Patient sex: M
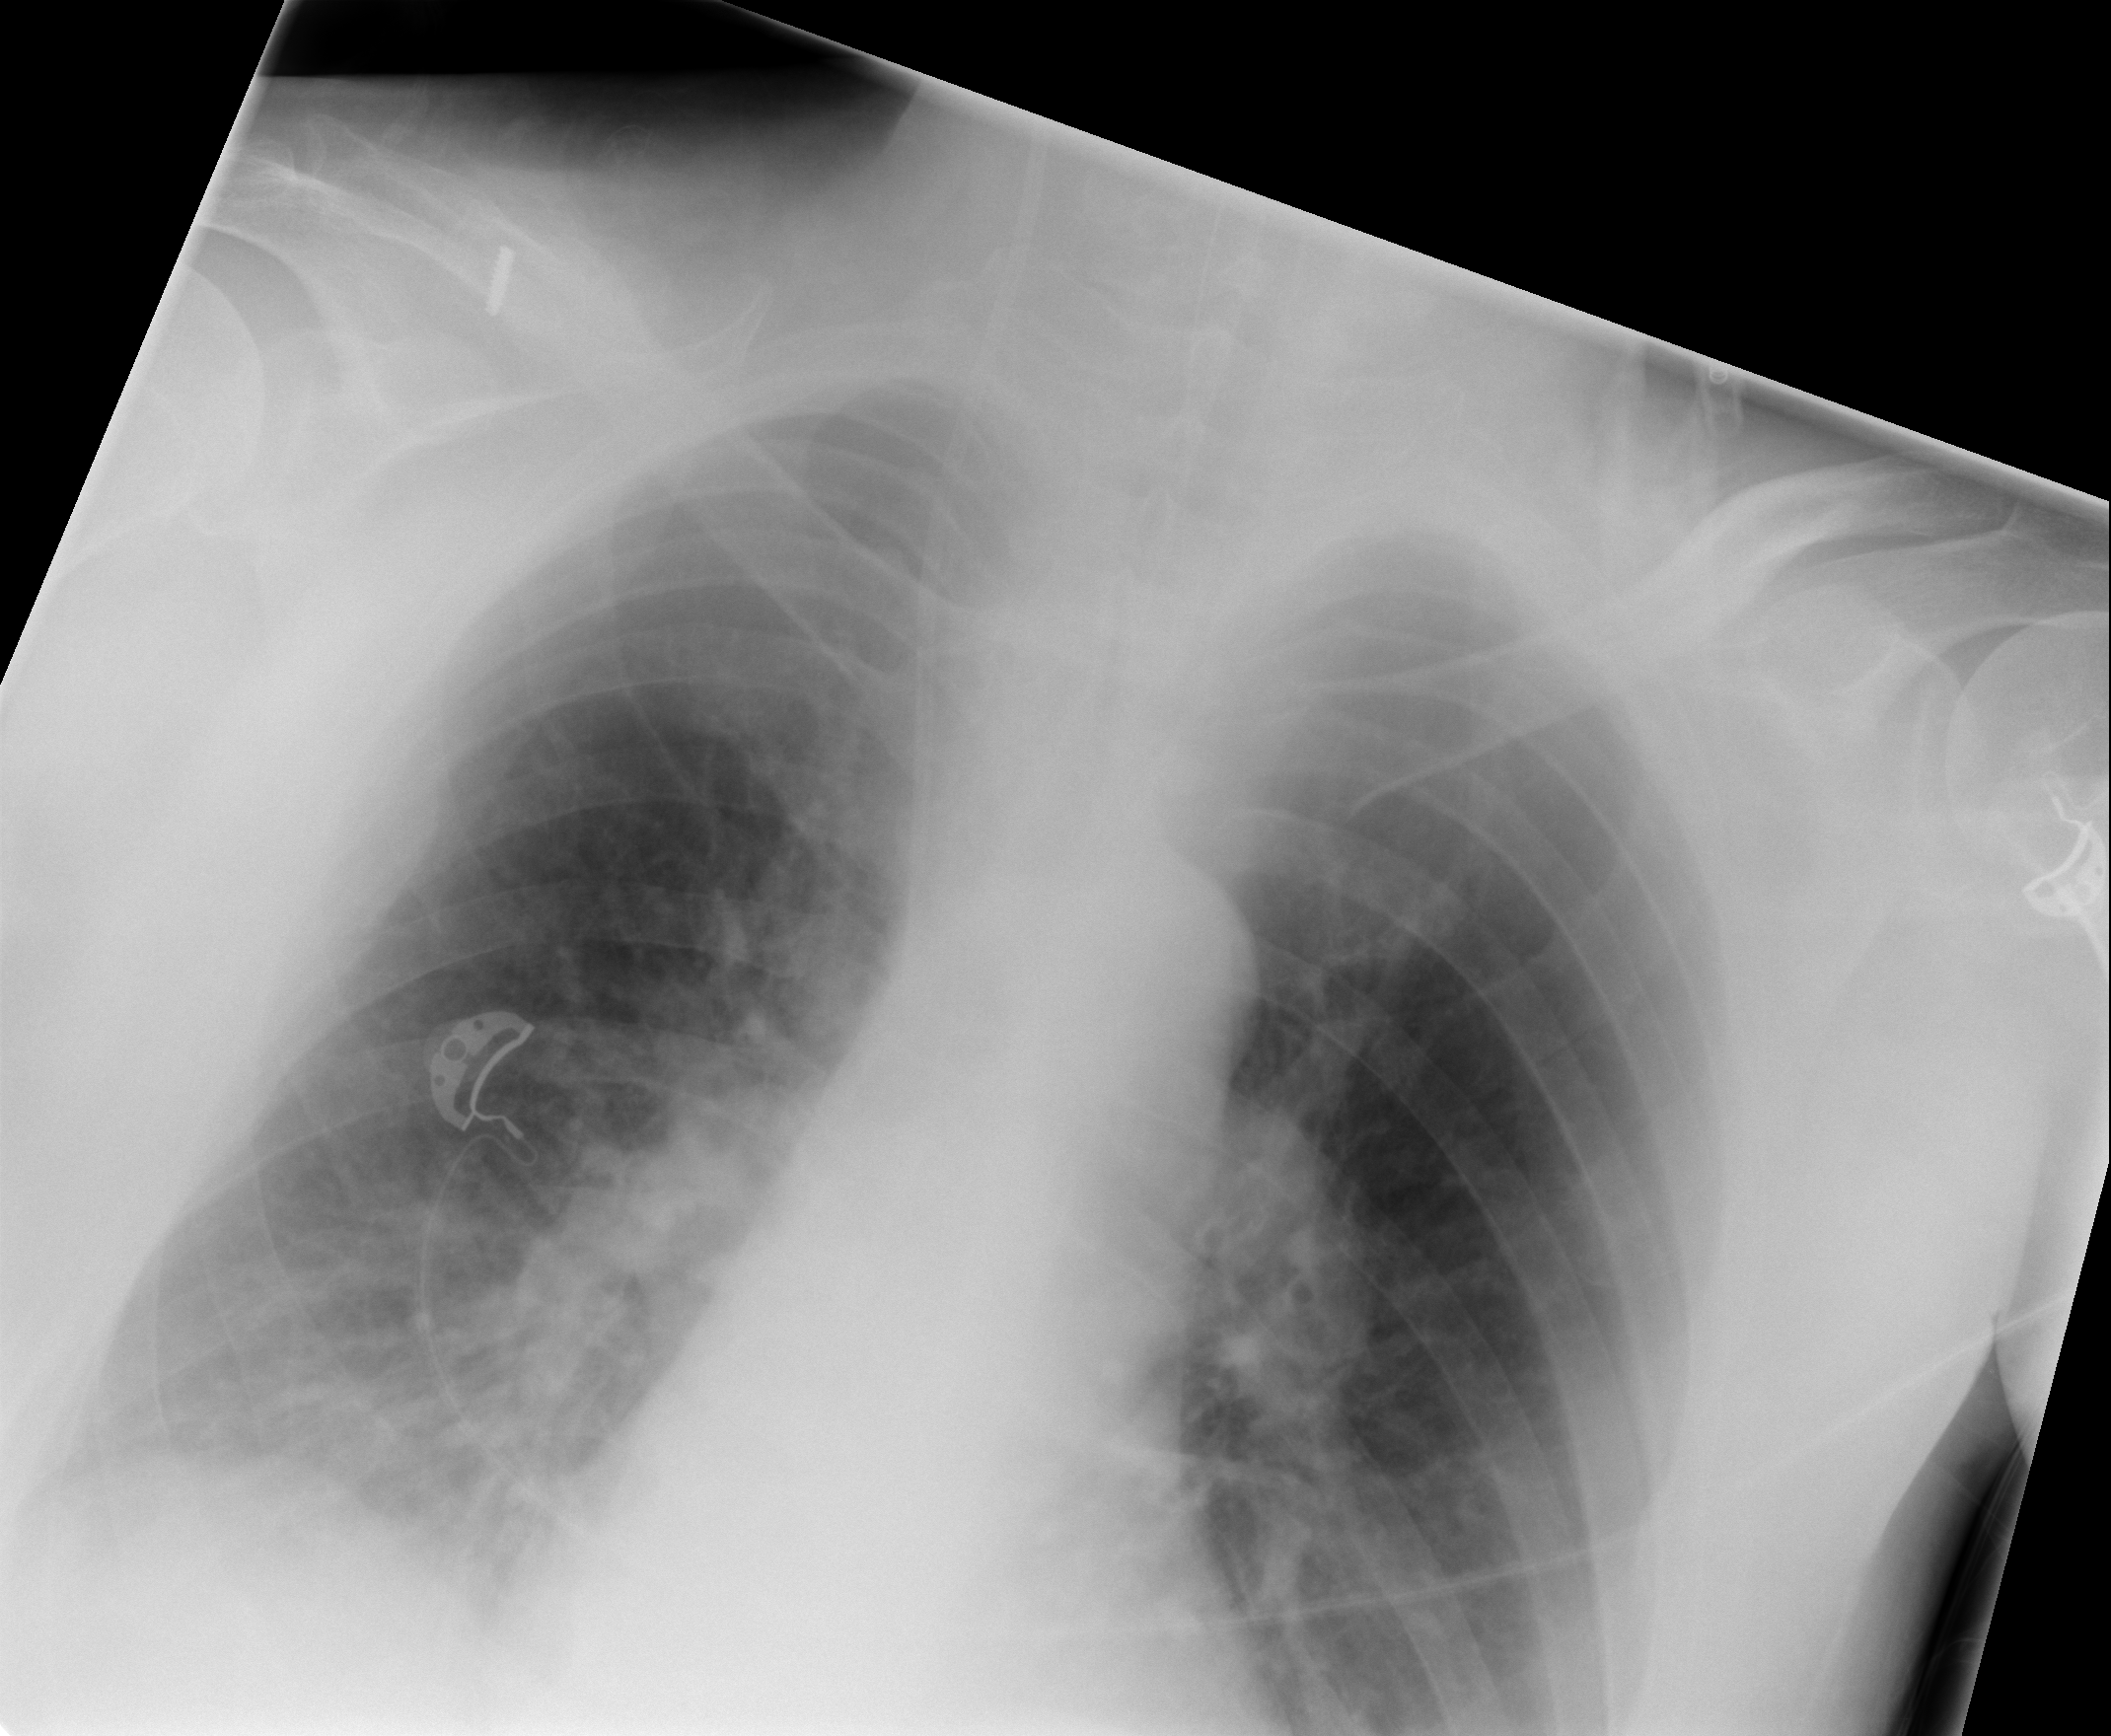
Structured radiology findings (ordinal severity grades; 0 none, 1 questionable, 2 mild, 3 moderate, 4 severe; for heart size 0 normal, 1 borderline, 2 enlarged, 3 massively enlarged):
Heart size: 0
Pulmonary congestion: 0
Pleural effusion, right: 1
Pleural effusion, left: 0
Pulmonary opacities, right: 2
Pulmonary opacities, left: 0
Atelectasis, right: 0
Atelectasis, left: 0